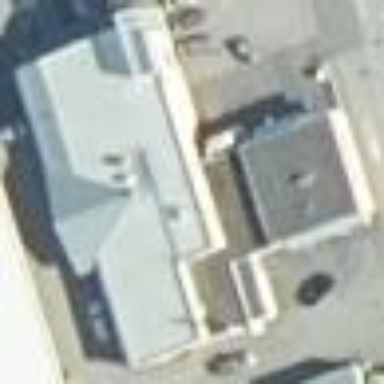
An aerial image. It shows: Retail building that serves as fuel station.